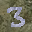
Label: 3